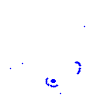
Particle: electron